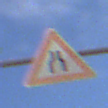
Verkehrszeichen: VerengteFahrbahn
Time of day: Midday
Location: Outdoor (Nature)
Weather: PartlyCloudy
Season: NotSpecified
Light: Natural